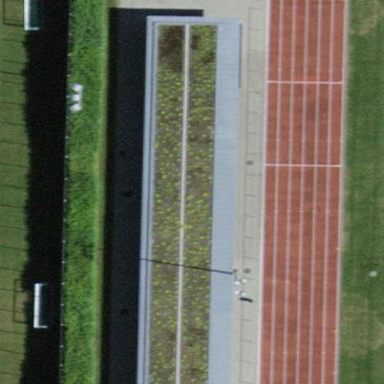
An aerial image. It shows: Sports center building.